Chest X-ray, AP view. Patient: 33 years old, sex M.
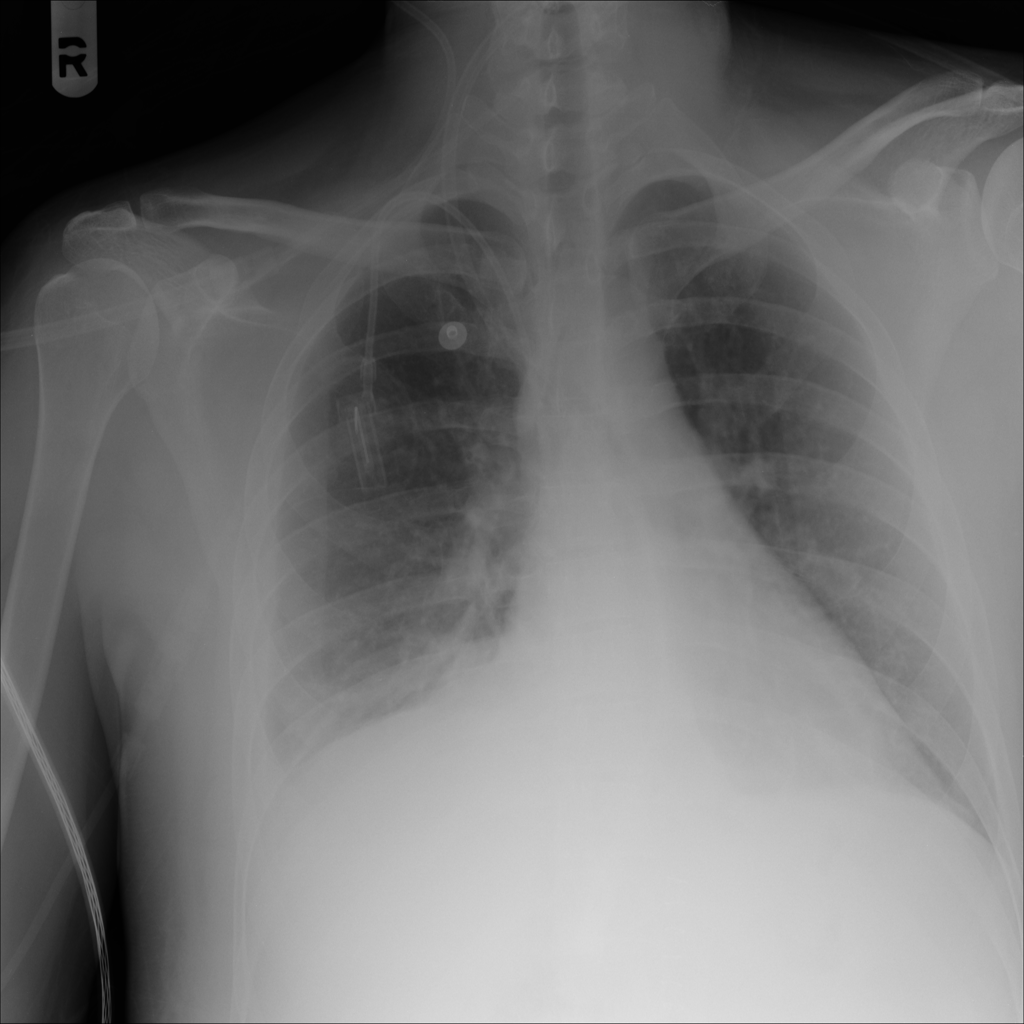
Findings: Effusion